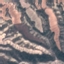
Land use / land cover: HerbaceousVegetation